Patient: sex M, age 47
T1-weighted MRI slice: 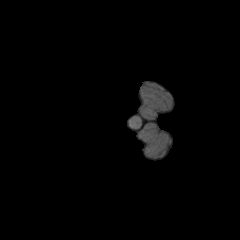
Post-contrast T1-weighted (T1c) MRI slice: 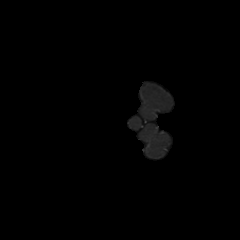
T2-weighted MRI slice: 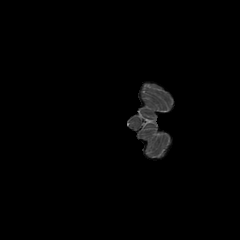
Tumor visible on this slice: no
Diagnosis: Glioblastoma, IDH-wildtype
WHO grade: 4